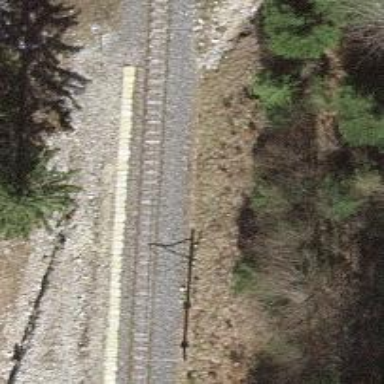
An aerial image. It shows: Uncontrolled railway crossing.